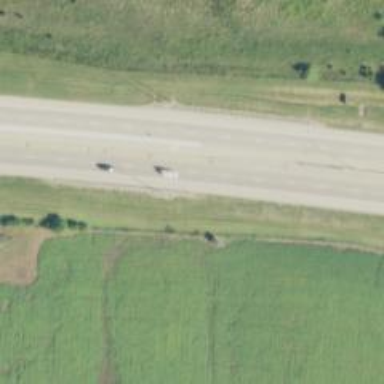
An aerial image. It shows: Trunk link highway.